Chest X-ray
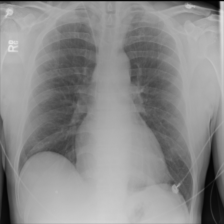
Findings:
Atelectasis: positive
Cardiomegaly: negative
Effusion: negative
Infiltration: negative
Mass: negative
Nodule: negative
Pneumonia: negative
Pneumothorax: negative
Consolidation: negative
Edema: negative
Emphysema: negative
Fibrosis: negative
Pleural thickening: negative
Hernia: negative